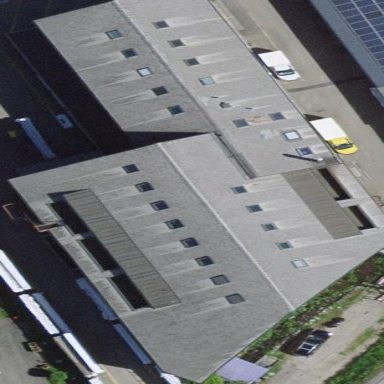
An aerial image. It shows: Industrial building.